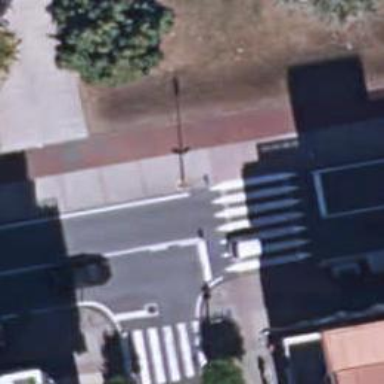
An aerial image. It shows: Sidewalk.